Question: From the <URL>, to establish a polymorphic relationship on one model, I need to add two columns for the corresponding table.
As the image below shows, the '_id' column is used as a foreign key. But I cannot figure out the usage of the '_type' column? What's the usage of it?

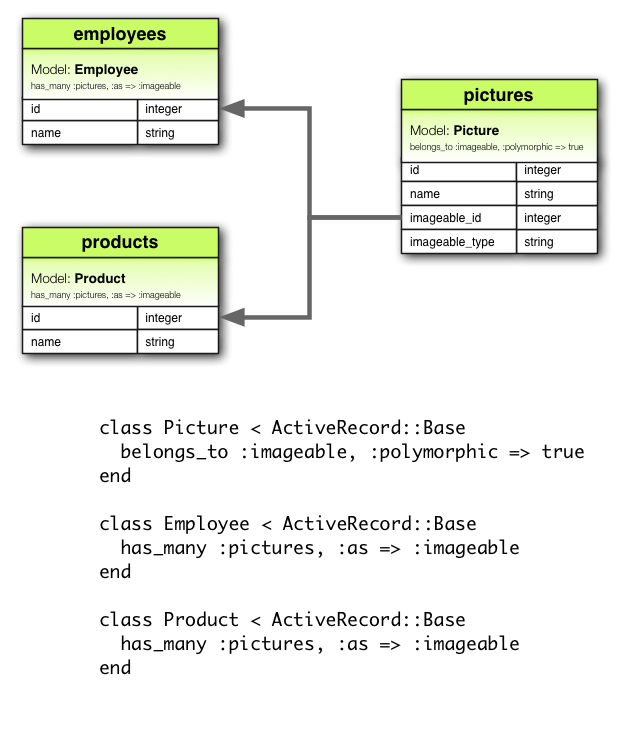
Answer: The '_type' column is used to identify what resource this comes from. In this case, the polymorphic resource could be one of 'Employee' or a 'Product'. In other words: an image can relate to a product or an employee.
The '_type' column will simply contain the string of either "Employee" or "Product". When this association is accessed, Rails will use it to know what model to use to load the associated object.